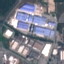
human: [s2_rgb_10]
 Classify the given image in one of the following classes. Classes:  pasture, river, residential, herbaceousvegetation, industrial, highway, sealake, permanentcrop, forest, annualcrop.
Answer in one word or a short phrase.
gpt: Industrial